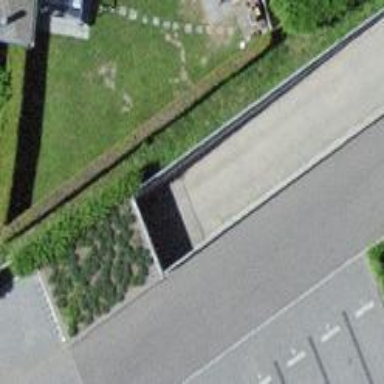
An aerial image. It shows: Parking area.